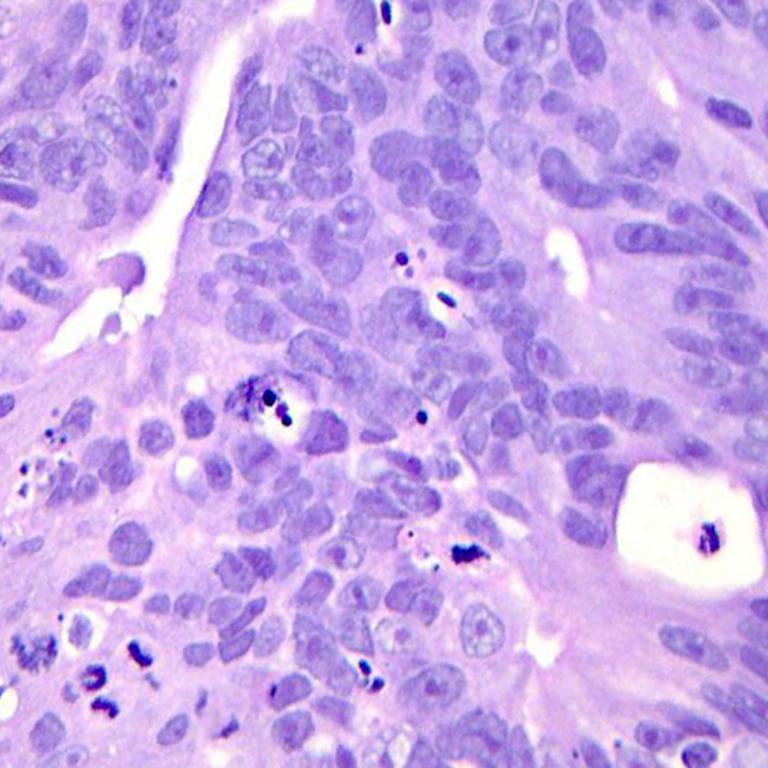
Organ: colon
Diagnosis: adenocarcinomas